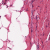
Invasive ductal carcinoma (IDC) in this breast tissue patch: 0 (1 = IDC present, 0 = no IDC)